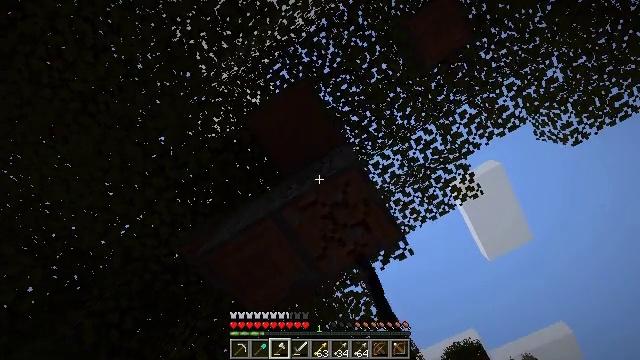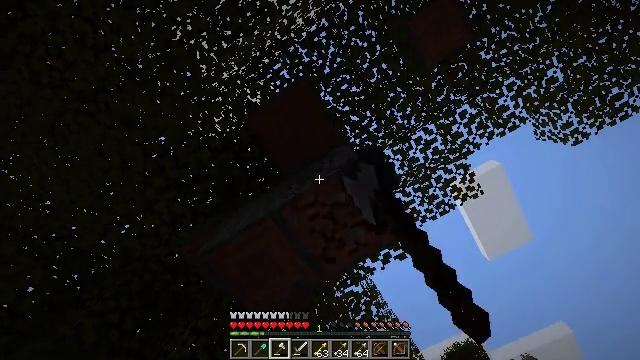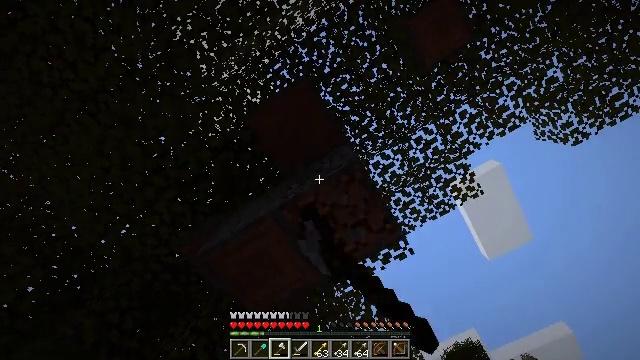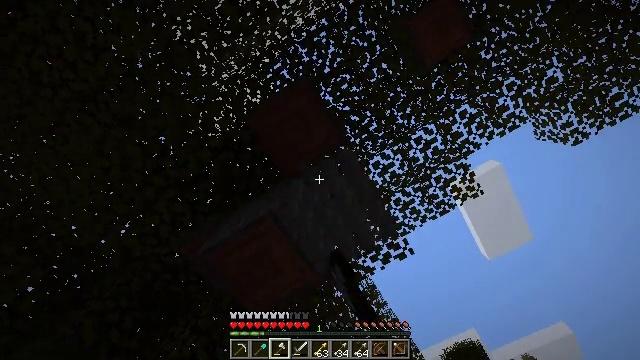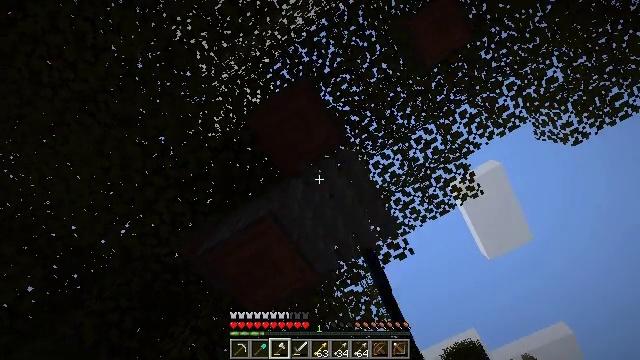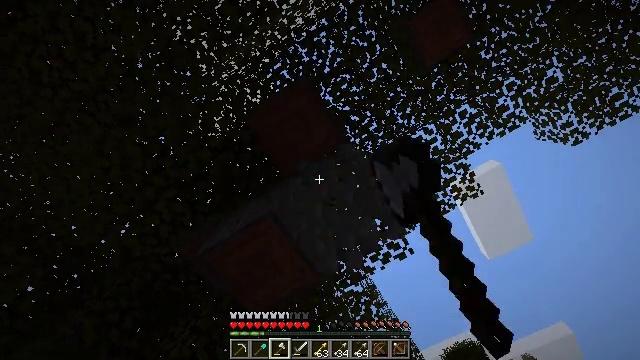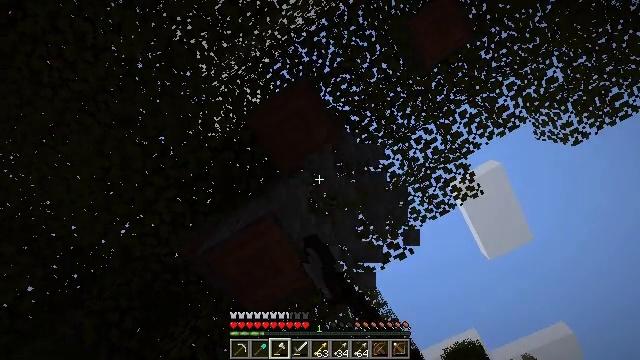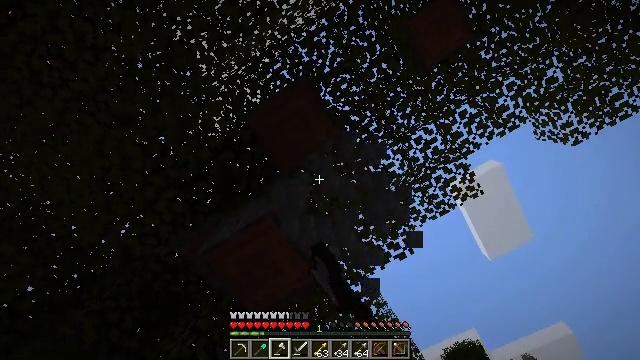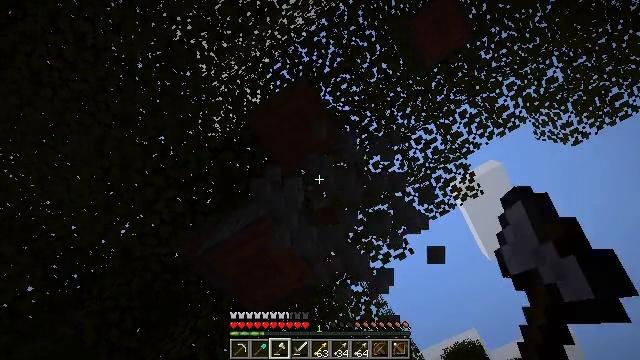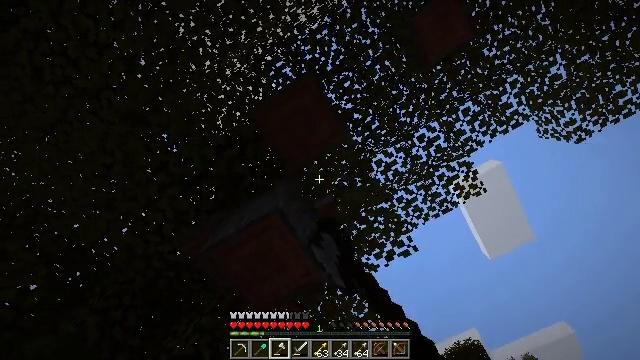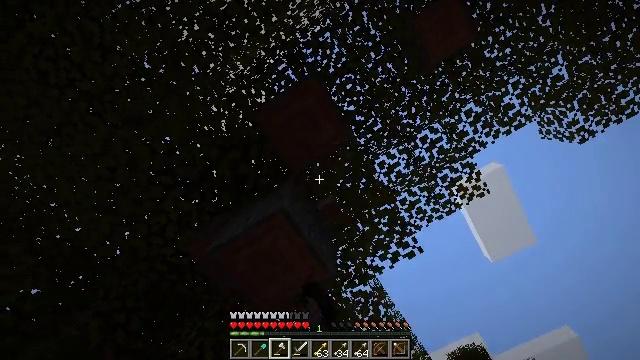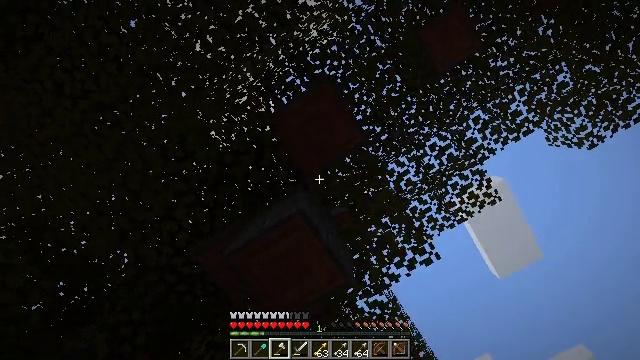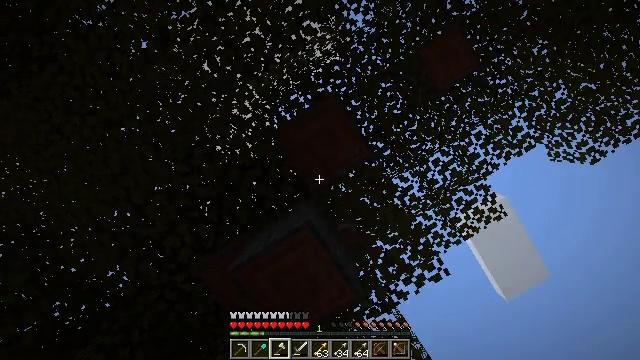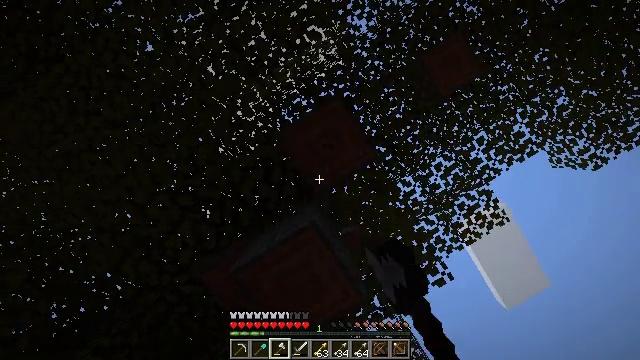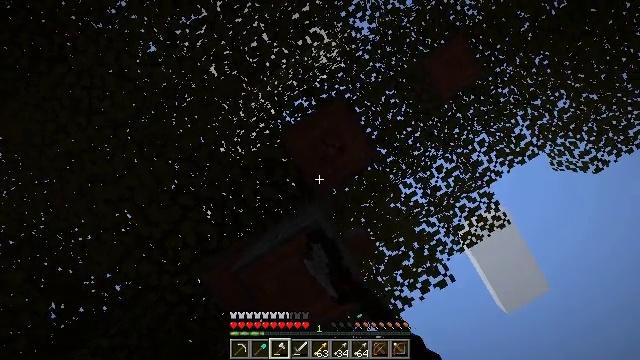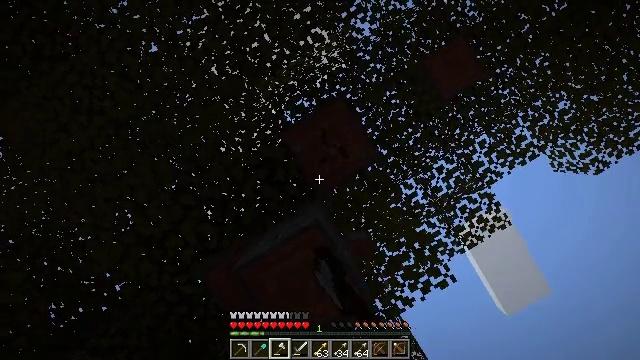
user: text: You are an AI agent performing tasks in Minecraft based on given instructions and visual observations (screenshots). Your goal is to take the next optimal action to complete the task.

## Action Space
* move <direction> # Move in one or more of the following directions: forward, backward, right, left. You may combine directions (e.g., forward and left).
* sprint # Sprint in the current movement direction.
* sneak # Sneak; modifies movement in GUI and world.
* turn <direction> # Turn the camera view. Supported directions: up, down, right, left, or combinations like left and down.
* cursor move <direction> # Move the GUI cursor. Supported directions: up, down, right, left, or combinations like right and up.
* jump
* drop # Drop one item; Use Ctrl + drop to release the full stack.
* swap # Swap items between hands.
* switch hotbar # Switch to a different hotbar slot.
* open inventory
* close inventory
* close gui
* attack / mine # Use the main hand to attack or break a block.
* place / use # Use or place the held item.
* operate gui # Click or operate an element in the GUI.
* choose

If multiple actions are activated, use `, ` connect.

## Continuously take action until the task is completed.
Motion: motion action
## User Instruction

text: Mine acacia log from the tree's trunk.
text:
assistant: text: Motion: attack / mine
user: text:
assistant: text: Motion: attack / mine
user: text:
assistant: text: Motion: attack / mine
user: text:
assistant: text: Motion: attack / mine
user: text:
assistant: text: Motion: attack / mine
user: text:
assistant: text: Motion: attack / mine
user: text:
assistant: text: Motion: attack / mine
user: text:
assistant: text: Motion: attack / mine
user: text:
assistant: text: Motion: move forward and move left, attack / mine
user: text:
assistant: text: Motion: move forward and move left, attack / mine
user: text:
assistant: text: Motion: move forward and move left, turn up, attack / mine
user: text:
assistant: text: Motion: turn up, attack / mine
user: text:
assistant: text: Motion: turn up, attack / mine
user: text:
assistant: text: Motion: attack / mine
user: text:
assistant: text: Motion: attack / mine
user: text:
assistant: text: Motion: attack / mine
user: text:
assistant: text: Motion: attack / mine
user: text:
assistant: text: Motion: attack / mine
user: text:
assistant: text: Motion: attack / mine
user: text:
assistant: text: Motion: attack / mine
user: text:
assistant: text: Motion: attack / mine
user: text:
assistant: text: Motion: attack / mine
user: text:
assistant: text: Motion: attack / mine
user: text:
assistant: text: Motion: attack / mine
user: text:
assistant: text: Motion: attack / mine
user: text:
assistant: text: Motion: attack / mine
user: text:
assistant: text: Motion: attack / mine
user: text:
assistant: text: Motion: attack / mine
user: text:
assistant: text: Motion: move back, turn down, attack / mine
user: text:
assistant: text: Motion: move back, turn down, attack / mine